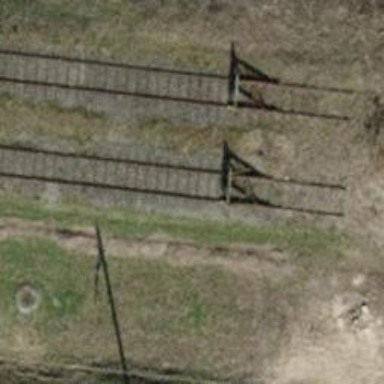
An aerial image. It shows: Single-track railway spur.